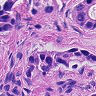
Metastatic tissue present: yes